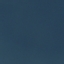
Land use / land cover class: SeaLake